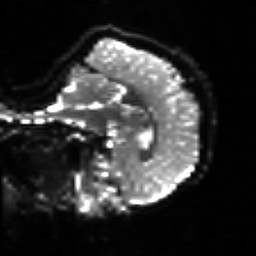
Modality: sbref
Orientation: sagittal
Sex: female
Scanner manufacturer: siemens
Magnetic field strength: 3 T
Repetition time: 5 s
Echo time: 0.071 s